Question: I have a MinGW64-compiled DLL (python module), which gives error when loaded:
'''
ImportError: DLL load failed: Invalid access to memory location
'''
The DLL is linked only to 64bit libraries (Dependency Walker confirms that) and has debugging symbols. The code is fairly complex c++11 (around 30 source files), I cannot bisect it. I did successfully compile and tested other module with MinGW64 already, the toolchain works fine.
Some people around the web reported this error for code using SSE2 instructions (those are supported on my hw, and I don't use them explicitly) or reading from global vars which have not yet been initialized (there is a few functions with '__attribute__((constructor))', but those should work in MinGW64 just fine, according to what I've read; I removed all constructor functions to make sure it was not the cause - it makes no difference).
What would be methods to analyze where is the error coming from?
# What I tried:
When I load the DLL in debugger (using 'ctypes.WinDLL(...)'), I unfortunately get only meaningless stacktrace from gdb - obviously, the error is trapped by 'ntdll.dll' and signal is raised, but it does not give any further hints as to where the error came from:
'''
Program received signal SIGTRAP, Trace/breakpoint trap.
0x0000000077c23522 in ntdll!ExpInterlockedPopEntrySListFault16 ()
from C:\Windows\system32
tdll.dll
(gdb) warning: HEAP[python.exe]:
warning: Invalid address specified to RtlSizeHeap( 00000000003B0000, 0000000002306830 )
(gdb) bt
#0 0x0000000077c23522 in ntdll!ExpInterlockedPopEntrySListFault16 ()
from C:\Windows\system32
tdll.dll
#1 0x0000000077c0c241 in ntdll!RtlZeroHeap ()
from C:\Windows\system32
tdll.dll
#2 0x0000000077c0c250 in ntdll!RtlZeroHeap ()
from C:\Windows\system32
tdll.dll
#3 0x0000000077c3c130 in ntdll!LdrLoadAlternateResourceModuleEx ()
from C:\Windows\system32
tdll.dll
#4 0x00000000003b0000 in ?? ()
#5 0x0000000002306830 in ?? ()
#6 0x00000000003b0000 in ?? ()
#7 0x00000000792e21c0 in ?? ()
#8 0x00000000003b0000 in ?? ()
#9 0x0000000077c3c0ba in ntdll!LdrLoadAlternateResourceModuleEx ()
from C:\Windows\system32
tdll.dll
#10 0xffffffffffffffff in ?? ()
#11 0x0000000050000061 in ?? ()
#12 0x0000000000000000 in ?? ()
'''
I also linked the object files with a "hello world" executable, but gdb crashes already when opening the file with 'Reading symbols from woomain.exe' (that's my executable):

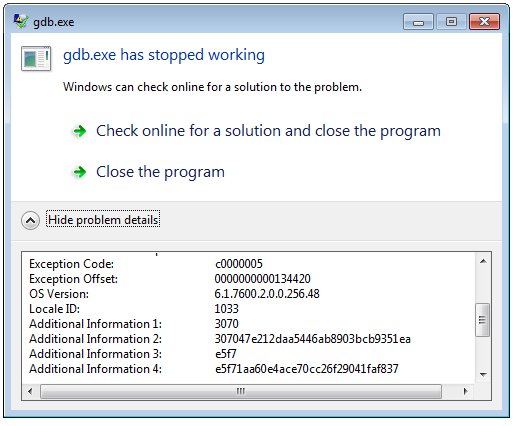
Answer: The issue was that python linked to different msvcrt than MinGW when compiling the module -- it is reported at <URL>.